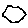
Label: hexagon